You are looking at the wavelet scalogram of a bearing's acceleration signal. Diagnose the bearing from this image, choosing from: normal, inner_race, outer_race, ball.
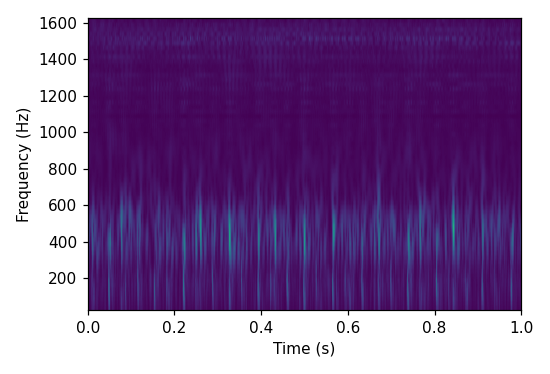
Answer: outer_race